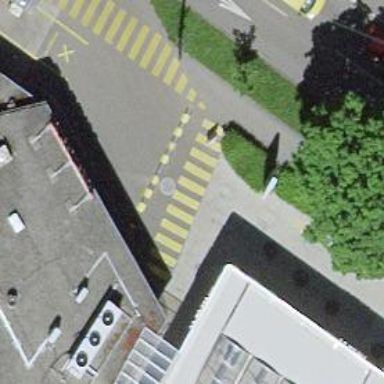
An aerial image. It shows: Uncontrolled road crossing.